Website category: sports
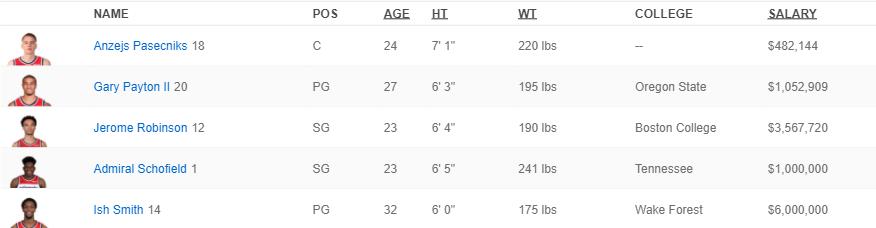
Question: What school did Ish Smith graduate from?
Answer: Wake Forest

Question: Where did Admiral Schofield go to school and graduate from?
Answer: Tennessee

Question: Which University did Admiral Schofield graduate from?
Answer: Tennessee

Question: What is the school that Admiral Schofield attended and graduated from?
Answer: Tennessee

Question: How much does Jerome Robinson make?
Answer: $3,567,720

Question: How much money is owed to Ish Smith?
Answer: $6,000,000

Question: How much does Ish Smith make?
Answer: $6,000,000

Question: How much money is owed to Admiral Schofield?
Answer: $1,000,000

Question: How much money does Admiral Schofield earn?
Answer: $1,000,000

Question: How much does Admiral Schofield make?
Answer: $1,000,000

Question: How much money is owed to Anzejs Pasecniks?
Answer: $482,144

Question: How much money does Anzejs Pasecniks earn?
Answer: $482,144

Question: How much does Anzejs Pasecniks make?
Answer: $482,144

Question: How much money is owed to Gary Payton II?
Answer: $1,052,909

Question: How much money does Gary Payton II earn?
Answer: $1,052,909

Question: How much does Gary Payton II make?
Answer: $1,052,909

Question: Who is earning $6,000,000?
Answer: Ish Smith

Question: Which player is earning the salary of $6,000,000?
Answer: Ish Smith

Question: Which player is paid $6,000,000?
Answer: Ish Smith

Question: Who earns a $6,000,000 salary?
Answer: Ish Smith

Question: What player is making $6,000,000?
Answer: Ish Smith

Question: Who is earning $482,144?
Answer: Anzejs Pasecniks

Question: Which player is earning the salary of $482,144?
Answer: Anzejs Pasecniks

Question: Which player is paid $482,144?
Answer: Anzejs Pasecniks

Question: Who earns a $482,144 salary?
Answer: Anzejs Pasecniks

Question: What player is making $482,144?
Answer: Anzejs Pasecniks

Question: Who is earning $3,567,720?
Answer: Jerome Robinson

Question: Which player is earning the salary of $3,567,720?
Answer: Jerome Robinson

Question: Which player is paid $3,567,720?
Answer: Jerome Robinson

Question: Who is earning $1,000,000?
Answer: Admiral Schofield

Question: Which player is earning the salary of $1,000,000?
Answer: Admiral Schofield

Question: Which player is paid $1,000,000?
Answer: Admiral Schofield

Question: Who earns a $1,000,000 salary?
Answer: Admiral Schofield

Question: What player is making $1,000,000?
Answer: Admiral Schofield

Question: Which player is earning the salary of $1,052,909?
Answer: Gary Payton II

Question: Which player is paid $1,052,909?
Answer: Gary Payton II

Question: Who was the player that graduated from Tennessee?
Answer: Admiral Schofield

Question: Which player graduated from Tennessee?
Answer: Admiral Schofield

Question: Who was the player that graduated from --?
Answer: Anzejs Pasecniks

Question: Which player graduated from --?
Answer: Anzejs Pasecniks

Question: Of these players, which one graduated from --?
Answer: Anzejs Pasecniks

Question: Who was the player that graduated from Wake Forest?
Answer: Ish Smith

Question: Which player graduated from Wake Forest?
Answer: Ish Smith

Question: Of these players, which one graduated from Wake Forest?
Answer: Ish Smith

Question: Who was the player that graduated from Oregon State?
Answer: Gary Payton II

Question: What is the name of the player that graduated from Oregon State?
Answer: Gary Payton II

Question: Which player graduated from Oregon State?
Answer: Gary Payton II

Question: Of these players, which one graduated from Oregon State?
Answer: Gary Payton II

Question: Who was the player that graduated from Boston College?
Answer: Jerome Robinson